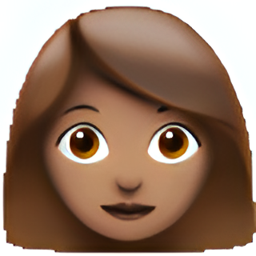
Name: woman
Emoji: 👩🏽
Group: People & Body
Sub-group: person